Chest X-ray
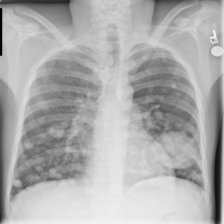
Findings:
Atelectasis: negative
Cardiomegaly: negative
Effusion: negative
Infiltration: negative
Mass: negative
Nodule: negative
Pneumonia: negative
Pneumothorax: negative
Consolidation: negative
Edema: negative
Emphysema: negative
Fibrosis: negative
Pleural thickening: negative
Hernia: negative